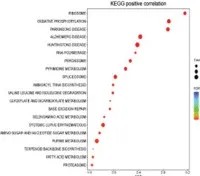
Overall survival (OS) analysis based on MECR expression. Kyoto encyclopedia of genes.
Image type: chart (chart)